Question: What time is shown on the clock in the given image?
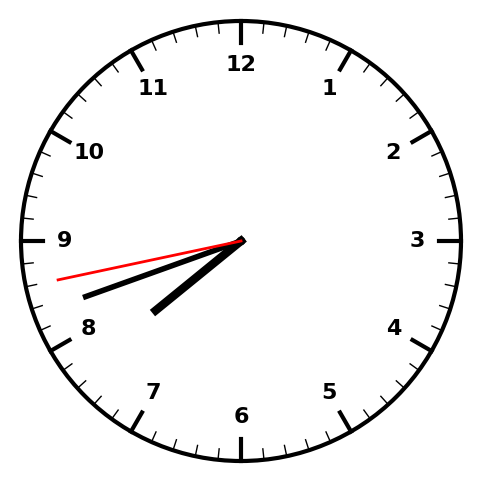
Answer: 07:41:43